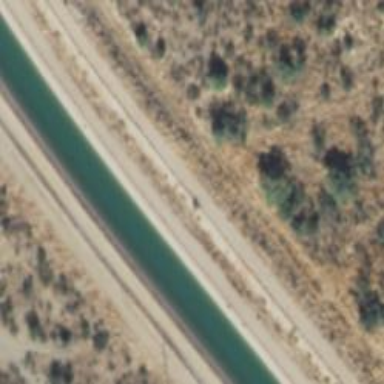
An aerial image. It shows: Canal.